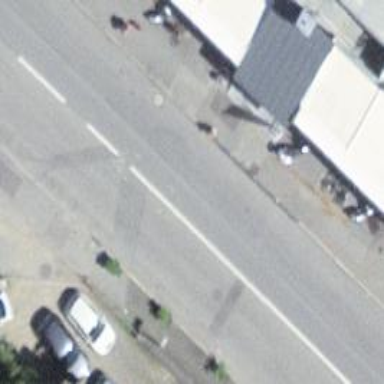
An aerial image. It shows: Bus stop with platform for public transport.